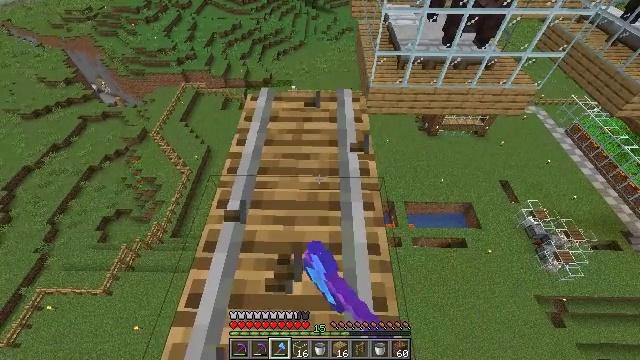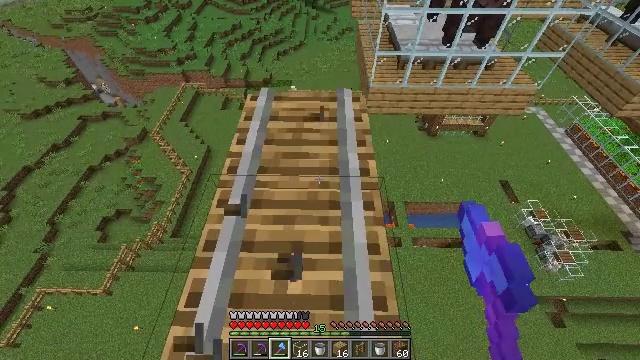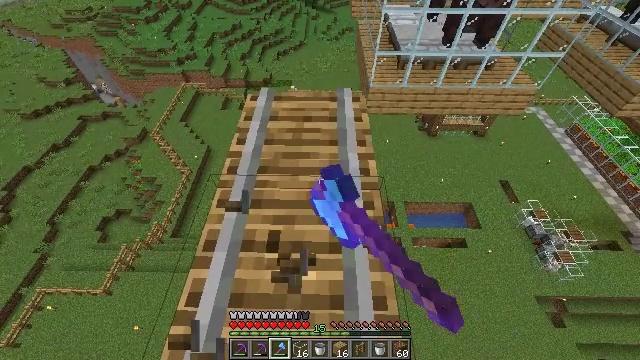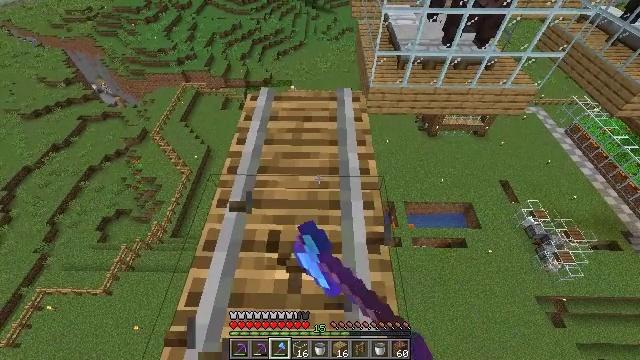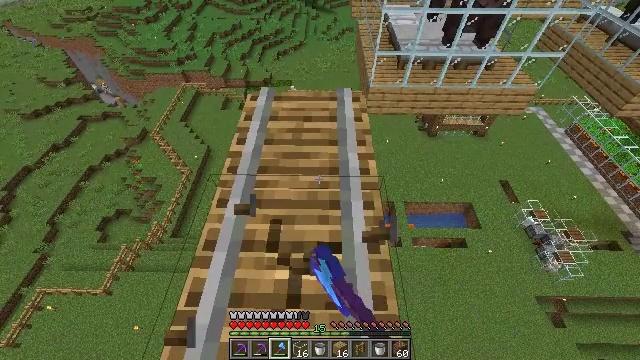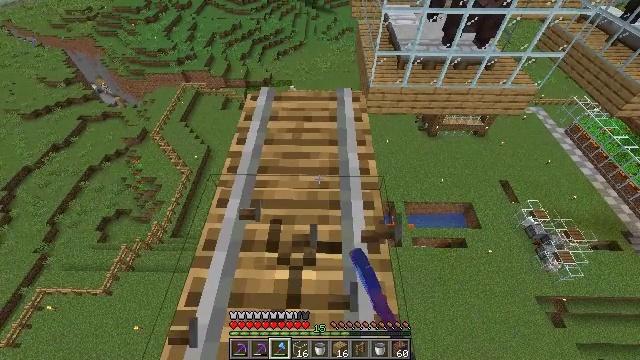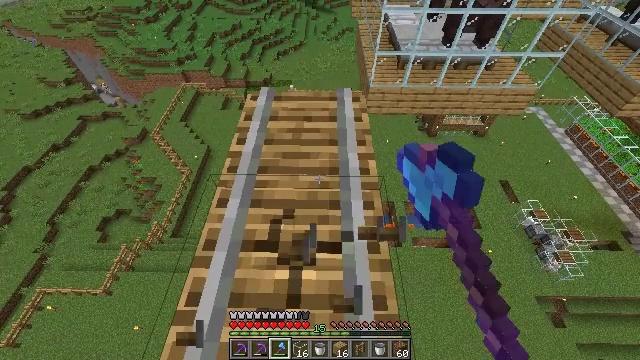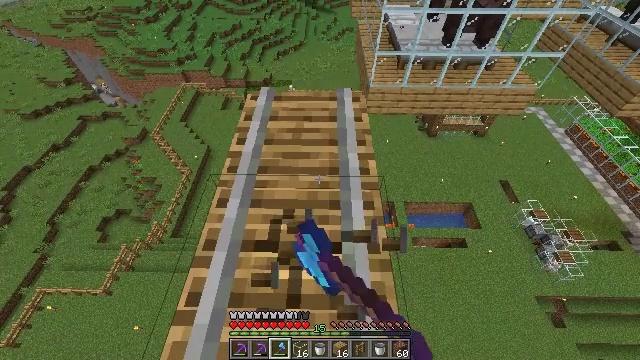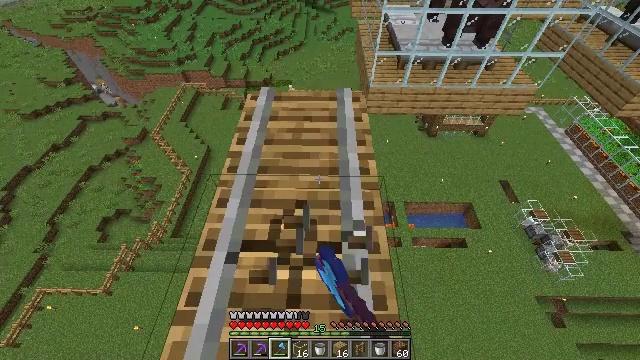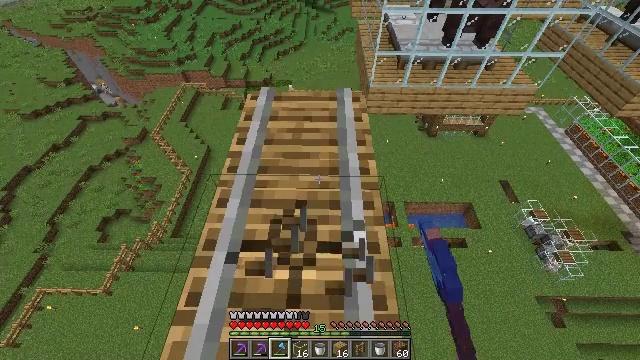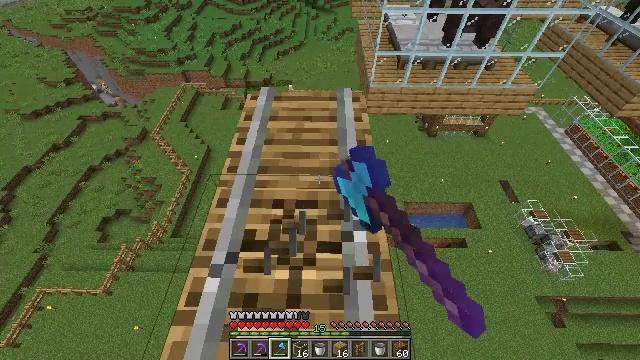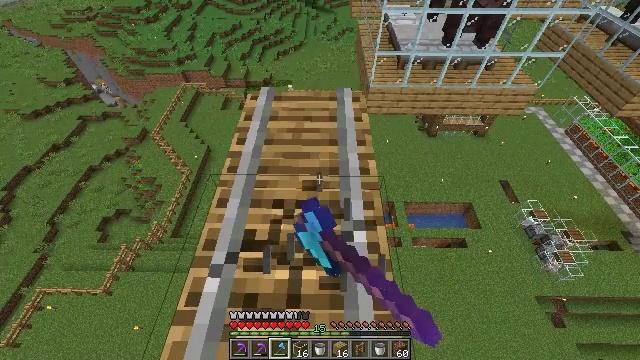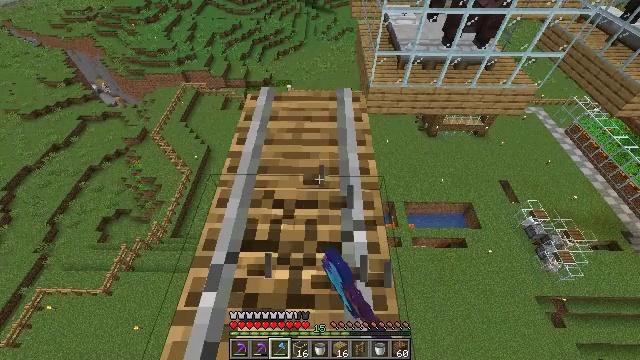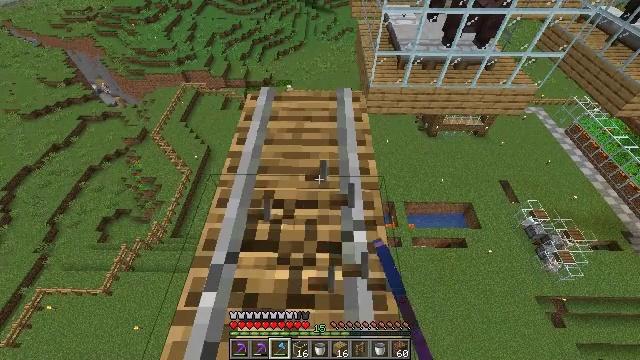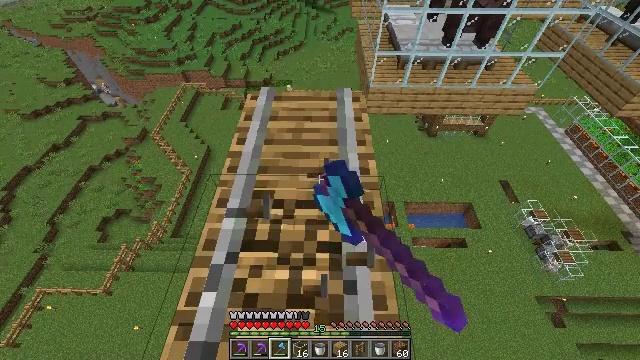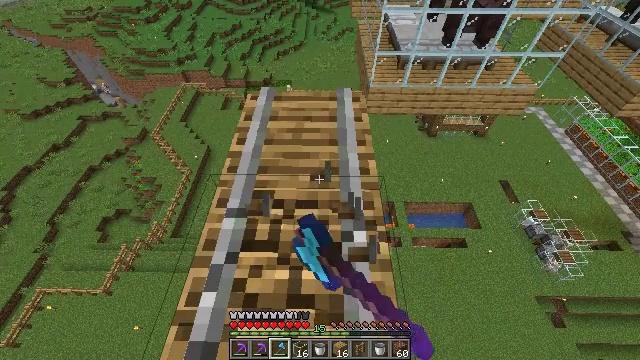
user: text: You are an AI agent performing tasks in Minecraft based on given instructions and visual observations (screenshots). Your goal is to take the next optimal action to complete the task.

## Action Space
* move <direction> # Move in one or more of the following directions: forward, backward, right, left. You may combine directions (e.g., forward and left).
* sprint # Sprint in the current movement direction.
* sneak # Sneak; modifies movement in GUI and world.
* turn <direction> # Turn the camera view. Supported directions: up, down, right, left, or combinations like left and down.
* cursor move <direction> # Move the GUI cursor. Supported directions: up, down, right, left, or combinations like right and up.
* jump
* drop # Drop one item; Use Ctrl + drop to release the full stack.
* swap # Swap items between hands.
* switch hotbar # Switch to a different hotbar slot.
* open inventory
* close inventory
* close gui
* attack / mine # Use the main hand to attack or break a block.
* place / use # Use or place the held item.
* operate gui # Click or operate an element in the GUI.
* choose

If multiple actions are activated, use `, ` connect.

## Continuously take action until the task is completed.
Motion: motion action
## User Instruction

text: Break the rail off the ground.
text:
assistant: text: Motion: sneak, attack / mine
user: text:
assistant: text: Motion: sneak, attack / mine
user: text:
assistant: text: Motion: sneak, attack / mine
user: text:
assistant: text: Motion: sneak, attack / mine
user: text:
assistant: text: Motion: sneak, attack / mine
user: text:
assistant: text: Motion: sneak, attack / mine
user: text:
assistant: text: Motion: sneak, attack / mine
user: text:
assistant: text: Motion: sneak, attack / mine
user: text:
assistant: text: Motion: sneak, attack / mine
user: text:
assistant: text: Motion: sneak, attack / mine
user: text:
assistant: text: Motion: sneak, attack / mine
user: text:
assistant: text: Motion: sneak, attack / mine
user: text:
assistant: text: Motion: sneak, attack / mine
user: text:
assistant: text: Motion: sneak, attack / mine
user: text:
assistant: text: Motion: sneak, attack / mine
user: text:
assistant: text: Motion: sneak, attack / mine
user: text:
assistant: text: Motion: sneak, turn up, attack / mine
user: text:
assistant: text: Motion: sneak, turn up, attack / mine
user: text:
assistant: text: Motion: sneak, attack / mine
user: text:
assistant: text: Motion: sneak, attack / mine
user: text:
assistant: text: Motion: sneak, attack / mine
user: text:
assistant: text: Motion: sneak, attack / mine
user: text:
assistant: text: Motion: sneak, attack / mine
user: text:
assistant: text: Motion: sneak, attack / mine
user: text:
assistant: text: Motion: sneak, attack / mine
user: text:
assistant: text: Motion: sneak, attack / mine
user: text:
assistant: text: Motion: sneak, attack / mine
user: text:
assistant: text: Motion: sneak, attack / mine
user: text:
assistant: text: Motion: sneak, attack / mine
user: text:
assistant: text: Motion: sneak, attack / mine